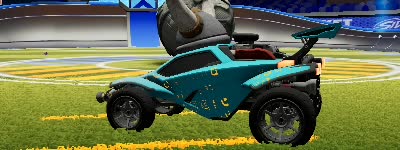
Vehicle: octane